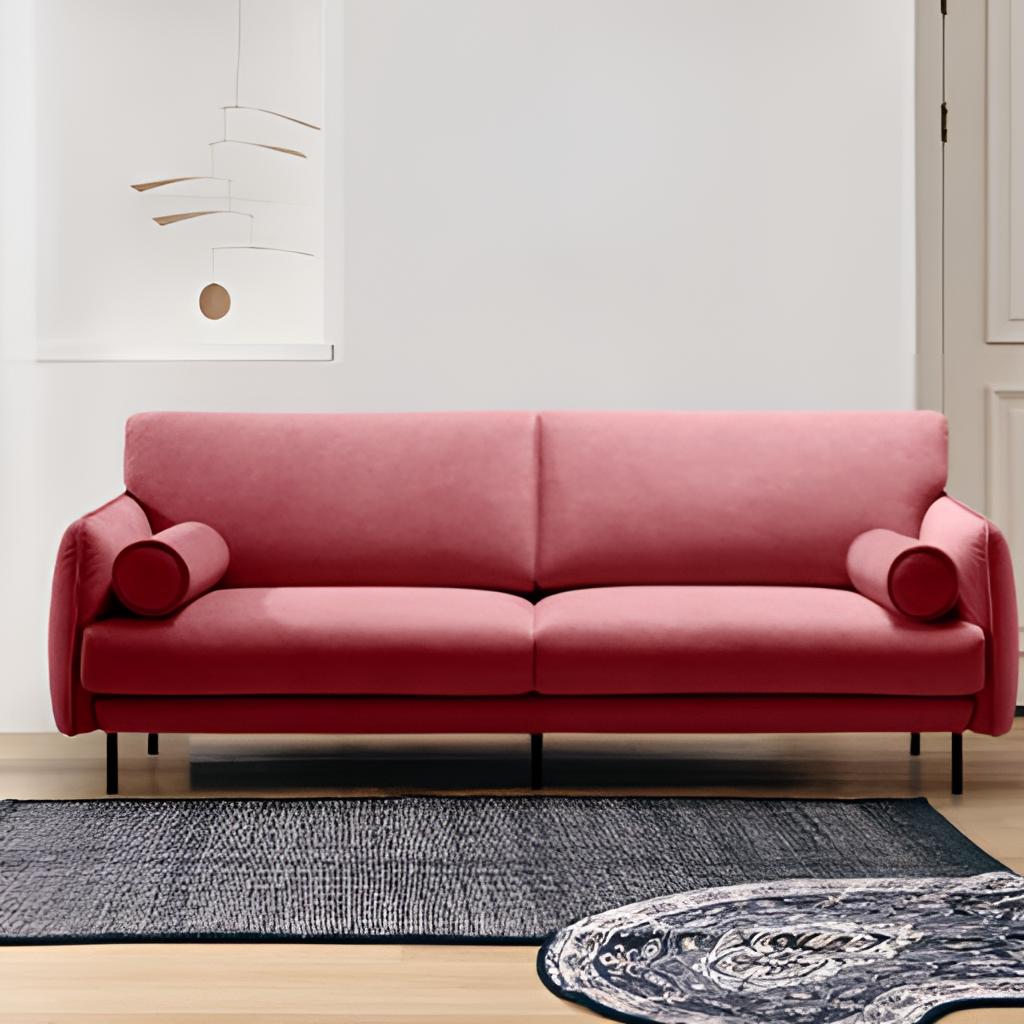
living room, pink fabric sofa, modern, wood flooring, with plank pattern, paint wallpaper, with solid pattern